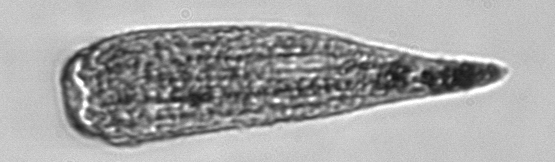
Label: Strombidium_conicum